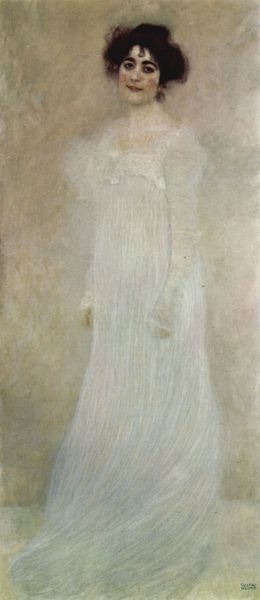
Titel: Porträt der Serena Lederer
Künstler: Gustav Klimt
Standort: Basel
Institution: Kunstmuseum
Schlagwörter: dunkel, gemälde, hand, kopf, körper, schatten, weiß, mädchen, ocker, ausschnitt, braun, elegant, frankreich, frau, frisur, grau, haar, handschuh, handschuhe, hell, hintergrund, jahrhundertwende, kleid, licht, mund, nase, pastell, schwarz, zeichnung, blick, dame, rot, beige, expressionismus, hochformat, malerei, mode, rock, symbolismus, hemd, jung, wand, arm, arme, augen, blass, falten, gesicht, kleidung, mensch, spitze, stehen, ärmel, bildnis, hals, hände, portrait, porträt, signatur, öl, sonne, boden, auge, figur, haare, stehend, stoff, adel, nachthemd, augenbrauen, brünett, dekollete, dekolletee, kontrast, lippen, locke, locken, ohren, rouge, schminke, seide, deutschland, lächeln, schleppe, taille, dutt, schrift, seitlich, wangen, modell, ansicht, tüll, backen, tag, braut, duktus, jugendstil, ganzfigurig, stuck, hochsteckfrisur, edel, rüschen, verträumt, ölfarbe, transparenz, fein, klimt, lippenstift, lächelnd, abendkleid, fliessend, name, haarknoten, gespenst, heiter, franz, österreich, gesciht, dekoletee, hochkant, imressionismus, leicht, hochzeit, wien, freundlich, strahlend, gustav, franz von stuck, taft, geist, dunkelhaarig, bodenlang, unschuld, aufgelöst, vertikal, kleide, nachtgewand, nachtkleid, pausbacken, lieblich, fra, heiraten, von stuck, träumerisch, aufen, hochzeitskleid, wallend, ätherisch, fru, voile, wngen, grazie, gustav klimt, wittgenstein, handschue, adele, bloch-bauer, gände, kleiung, 19. jahrhundert, 1800-1900, edle dame